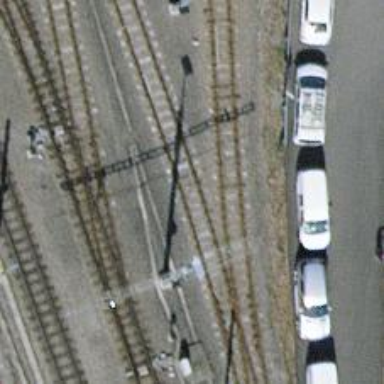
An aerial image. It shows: Narrow-gauge railway yard with electrified tracks using contact line.